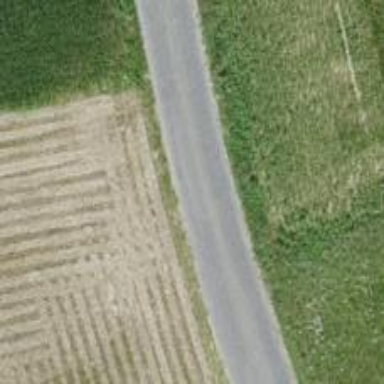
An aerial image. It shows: Unclassified road with asphalt surface.